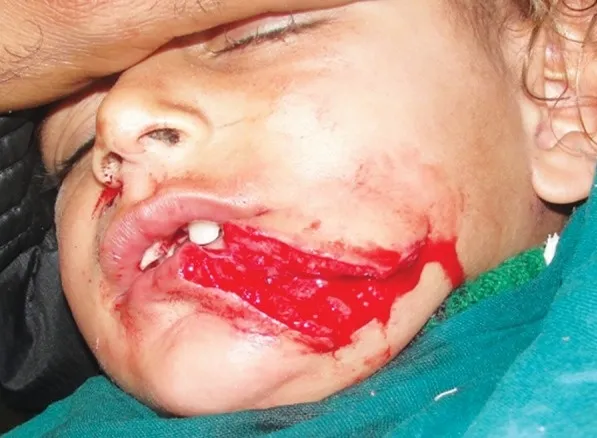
Deep lacerated wound in a 3-year-old girl.
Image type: medical_photograph (other_medical_photograph)